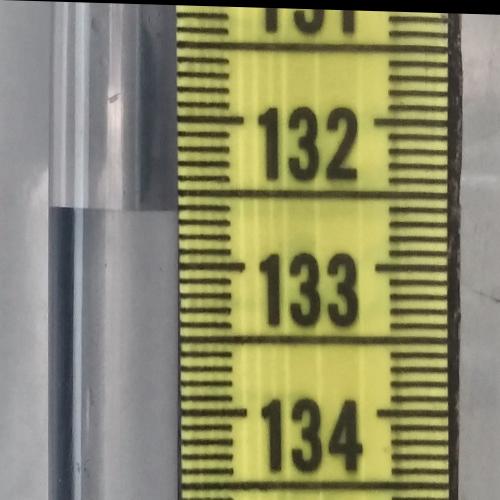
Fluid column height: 132.6 cm